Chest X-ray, PA view. Patient: 57 years old, sex F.
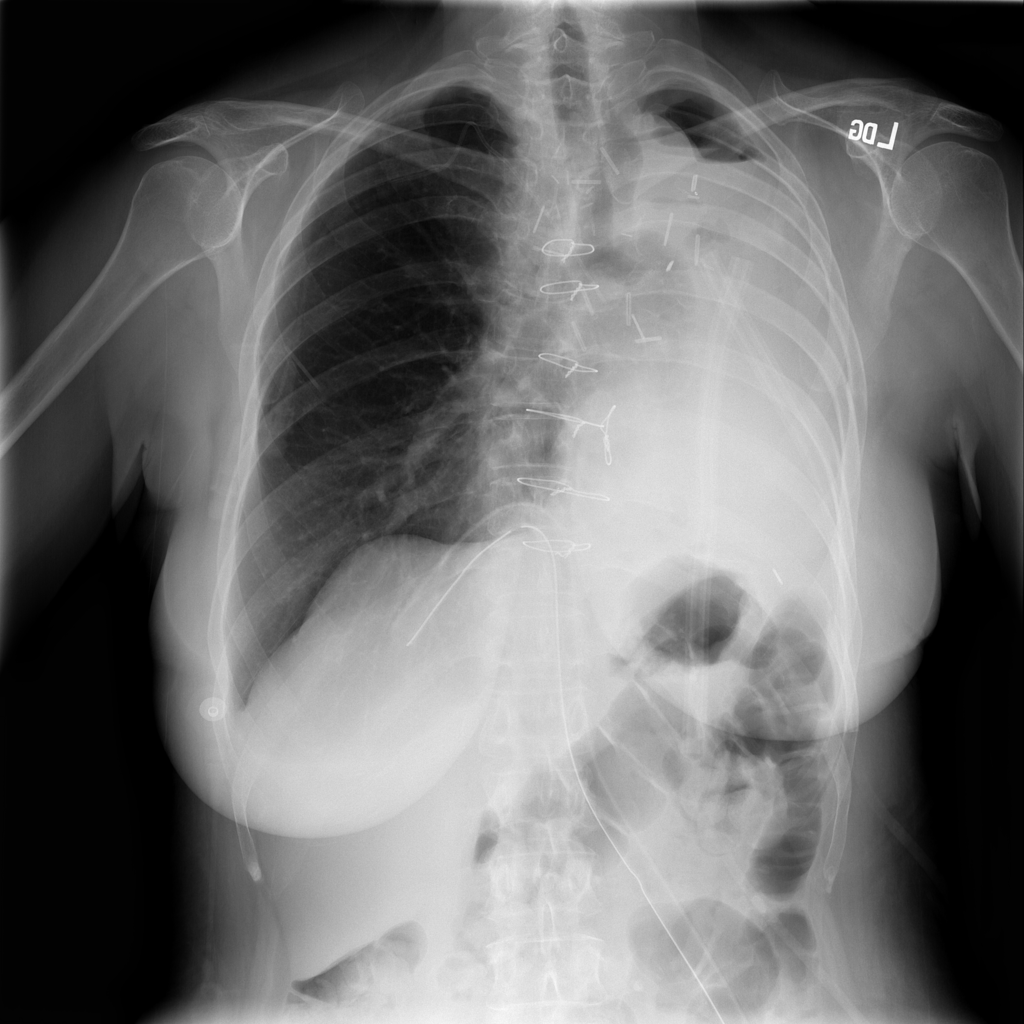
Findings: Effusion